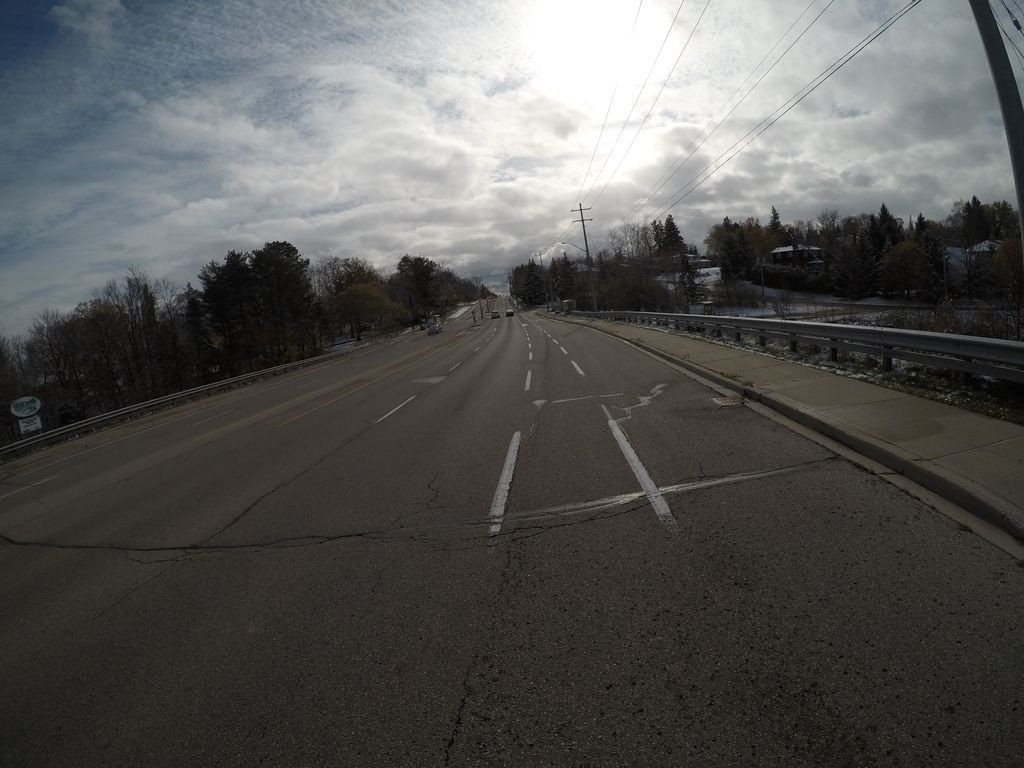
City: kitchener-waterloo